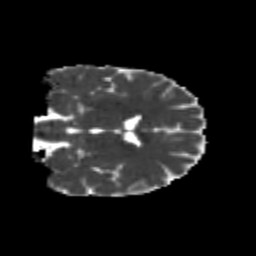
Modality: MD
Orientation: coronal
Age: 24
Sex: female
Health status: healthy
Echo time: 0.074 s